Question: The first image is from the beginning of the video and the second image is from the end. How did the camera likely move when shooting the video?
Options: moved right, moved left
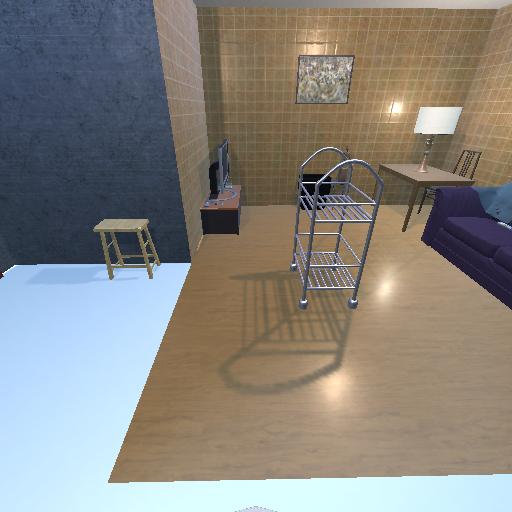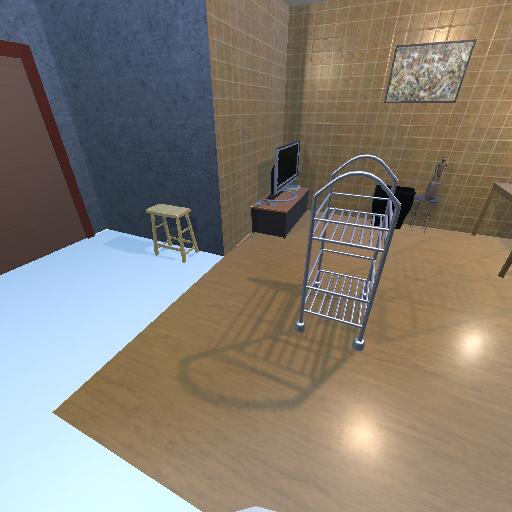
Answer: moved right